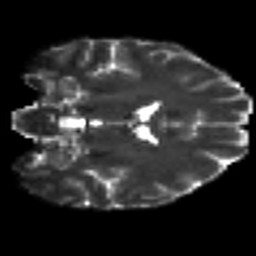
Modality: T2w
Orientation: coronal
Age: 23
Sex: male
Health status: healthy
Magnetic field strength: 3 T
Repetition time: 8.4 s
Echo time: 0.0926 s